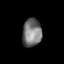
Tissue: prostate
Cell type: B cells
Senescence score: 0.7034
Nuclear area (px): 535
Mean DAPI intensity: 117.725